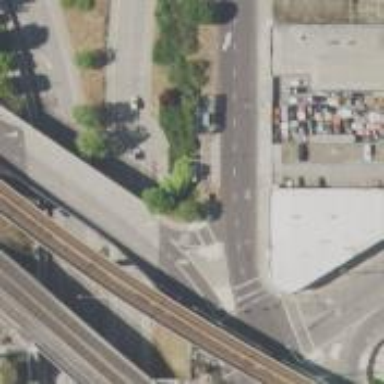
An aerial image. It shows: Asphalt road bridge over secondary link road.